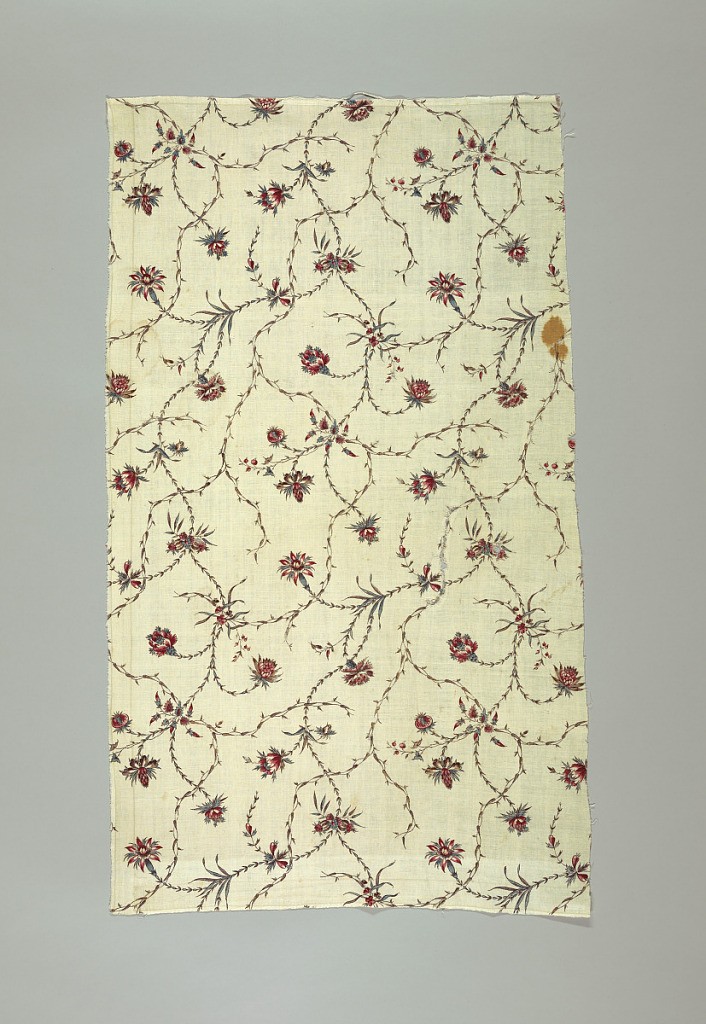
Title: Textile
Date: late 18th century
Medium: cotton Technique: block printed on plain weave
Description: Cream colored cotton, block-printed in design of flowers and delicate intertwining garlands of thin pointed leaves and stems. Blossoms show remains of Indian influence. Some appear to be carnations. Colors red, blue, sepia for stems, and violet. No selvages.